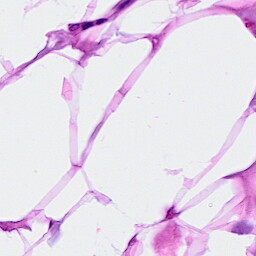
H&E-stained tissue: Breast